Interaction volume radius: 5 \u00c5
Interaction volume height: 20 \u00c5
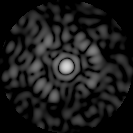
Disorder parameter: 0.8338